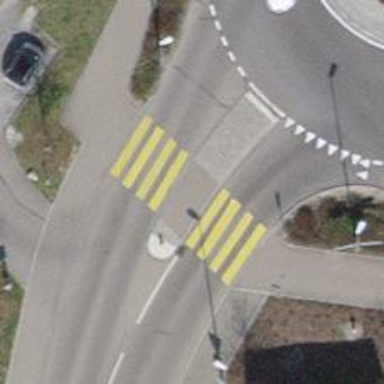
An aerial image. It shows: Marked road crossing with pedestrian island.